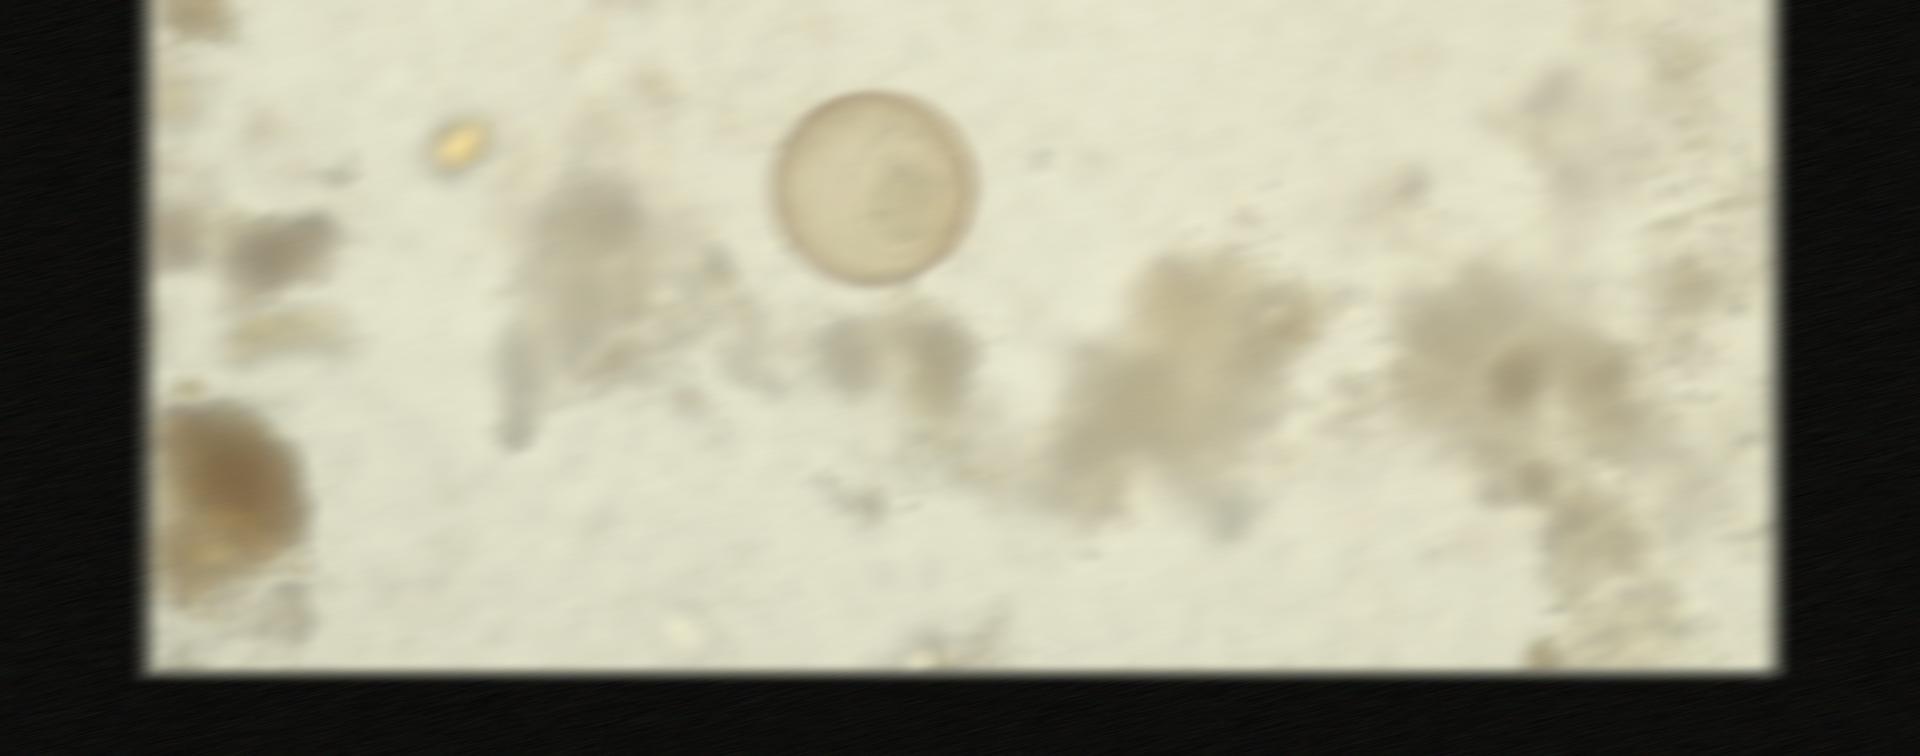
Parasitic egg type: Hymenolepis diminuta